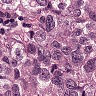
Metastatic tissue present: yes